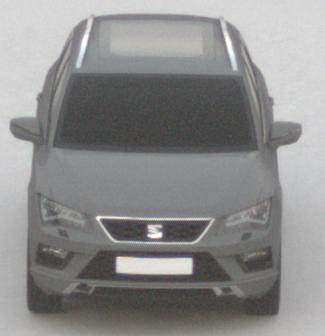
Make: SEAT
Model: Ateca 1.0 TSI Ecomotive
Detailed model: Ateca (5FP)
Model produced from: 2016/08
Model produced until: 2018/08
Doors: 5
Color: gray
Road condition: dry road
Daytime: sunrise or sunset
Contrast: low contrast